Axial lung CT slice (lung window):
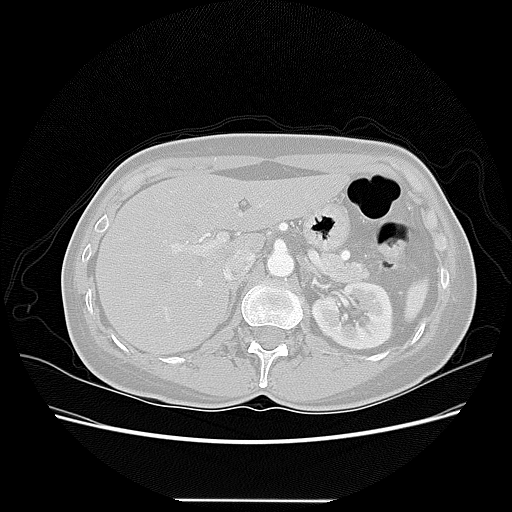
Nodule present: no